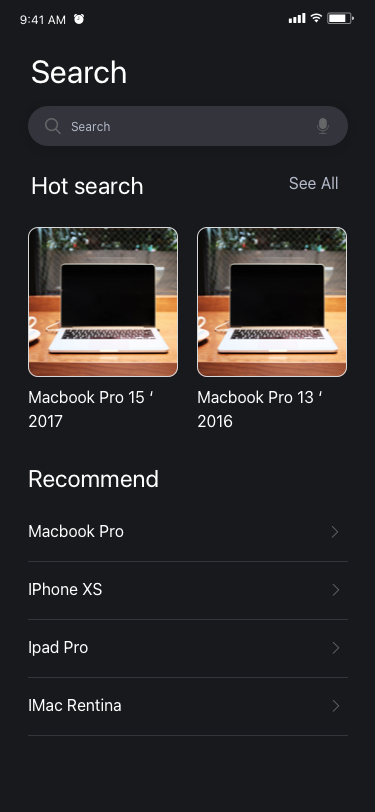
Text in this UI design:
Search
Hot search
See All
Recommend
Search
Macbook Pro 15 ‘
2017
Macbook Pro 13 ‘
2016
Macbook Pro
IPhone XS
Ipad Pro
IMac Rentina
Search
9:41 AM